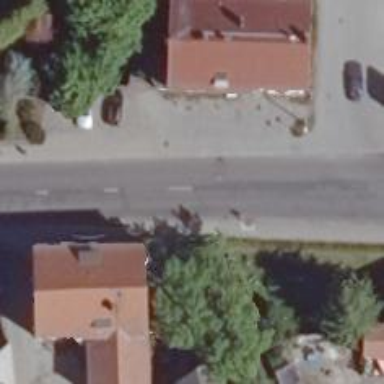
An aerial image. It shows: Tertiary road with asphalt surface and sidewalks on both sides.